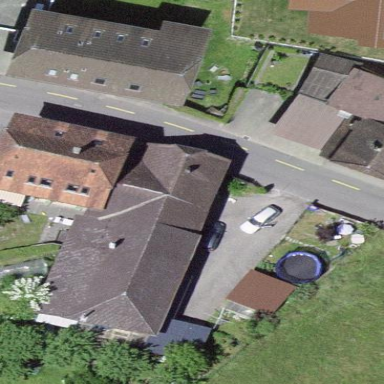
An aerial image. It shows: Residential building.